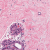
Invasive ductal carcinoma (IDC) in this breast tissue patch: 0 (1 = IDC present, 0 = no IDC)